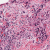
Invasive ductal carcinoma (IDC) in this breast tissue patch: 0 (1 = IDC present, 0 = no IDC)